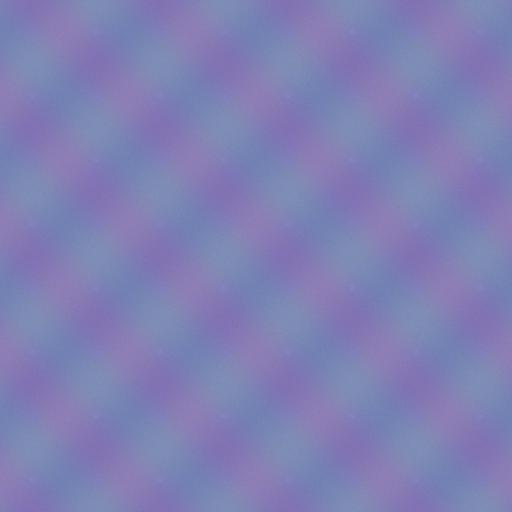
acoustic foam dampening sound sponge